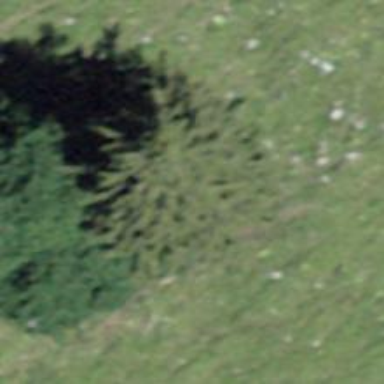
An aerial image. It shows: Needle-leaved tree in nature.